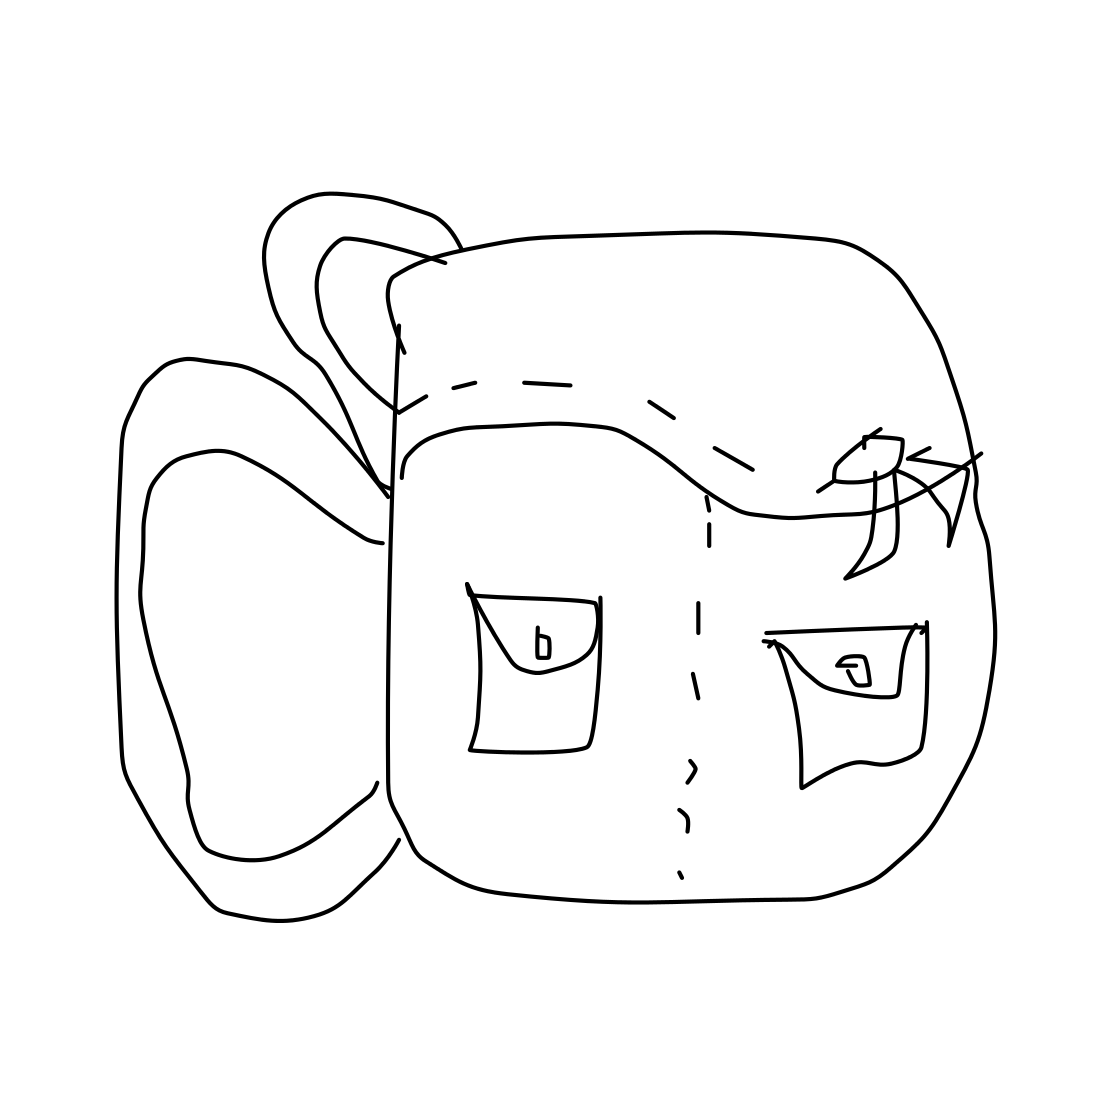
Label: backpack